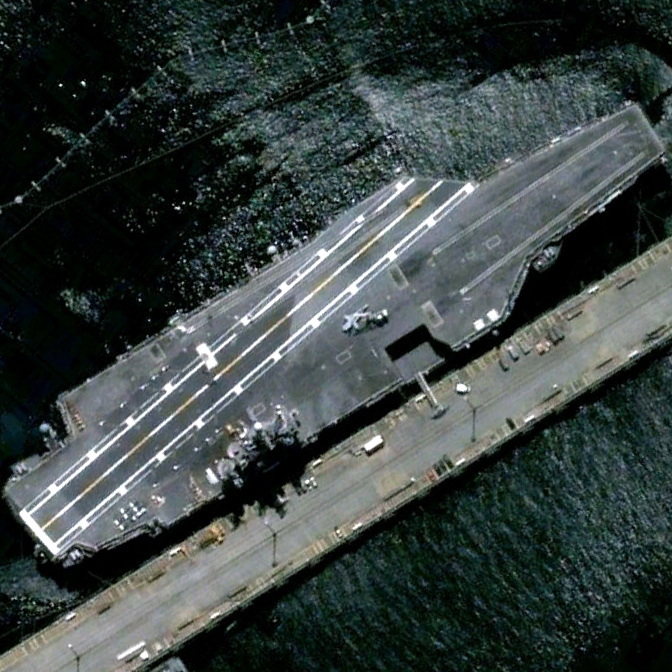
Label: aircraft_carrier